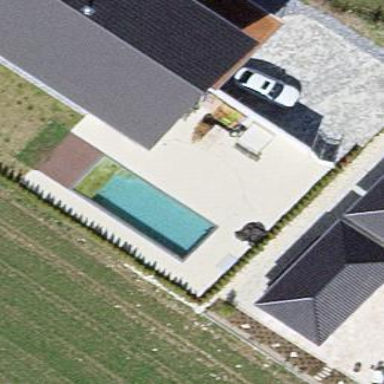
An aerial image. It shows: Swimming pool located in leisure land.